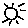
Label: sun